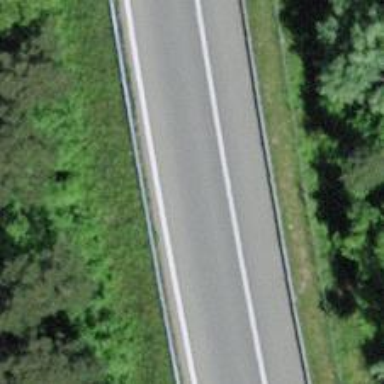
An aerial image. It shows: Motorway link.